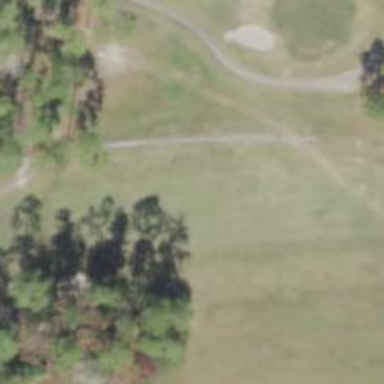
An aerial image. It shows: View of golf hole.